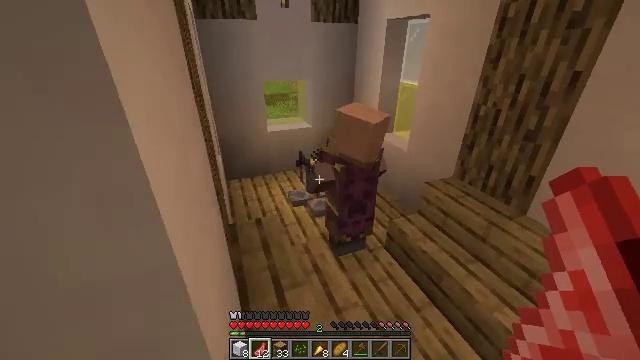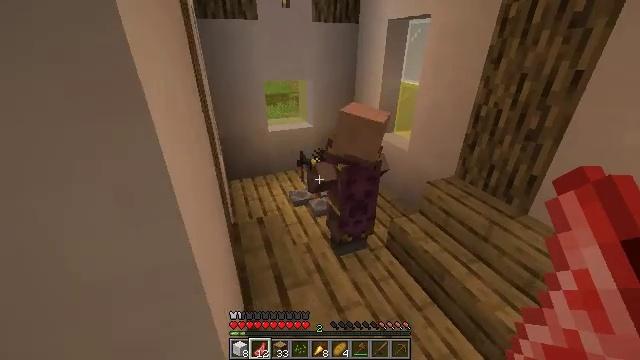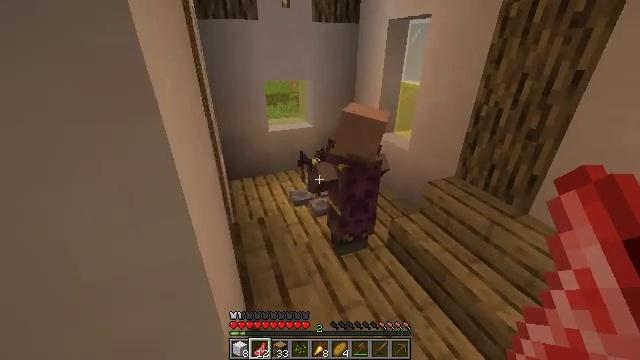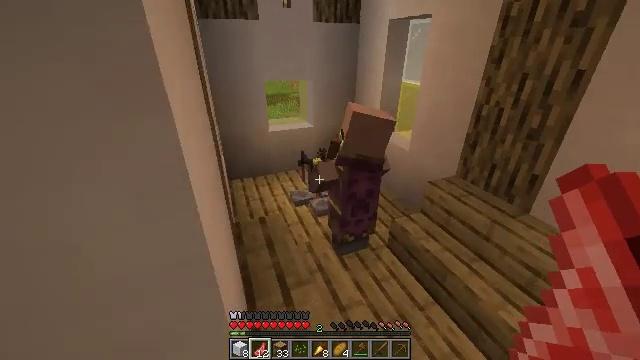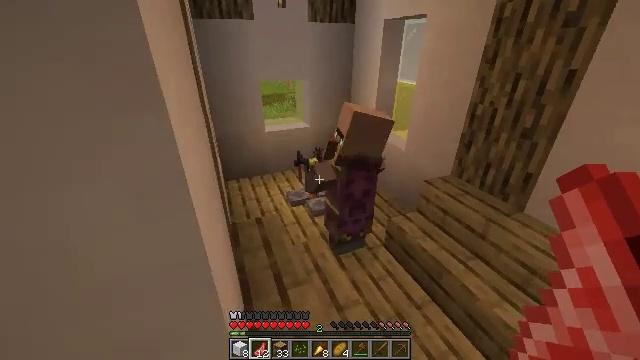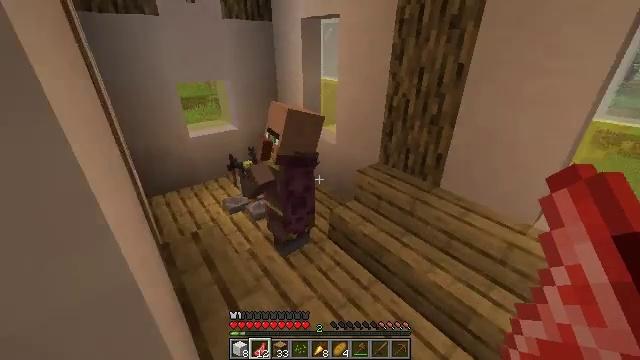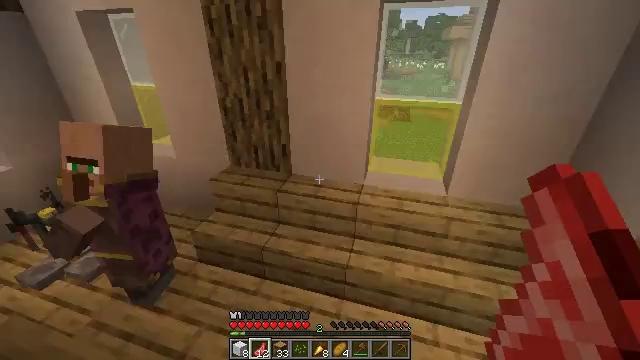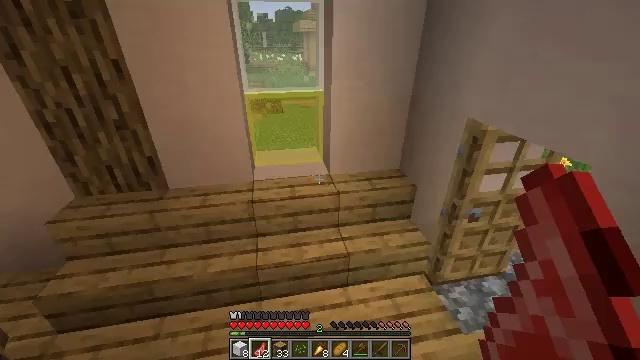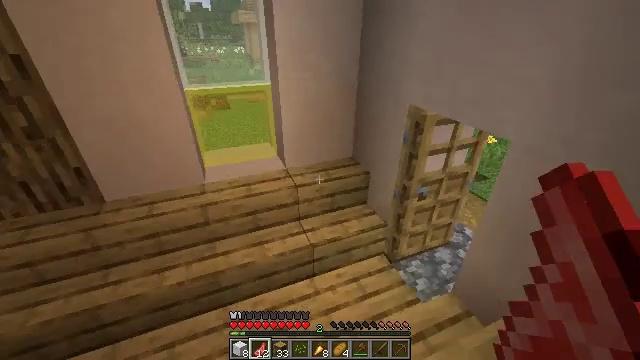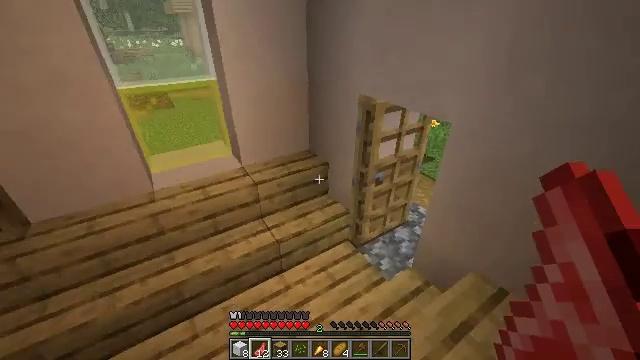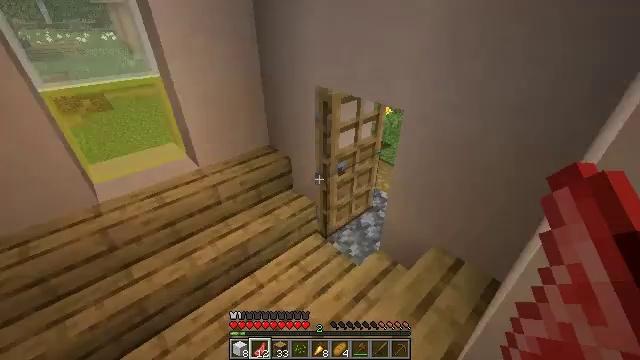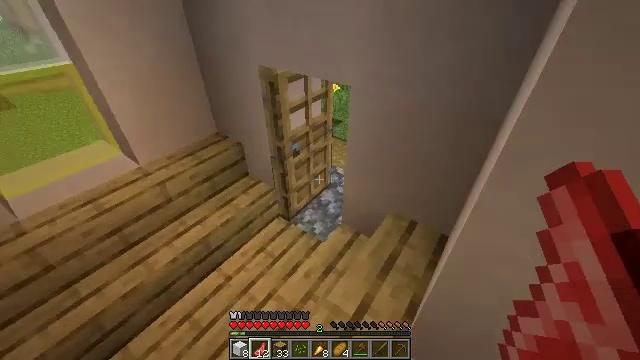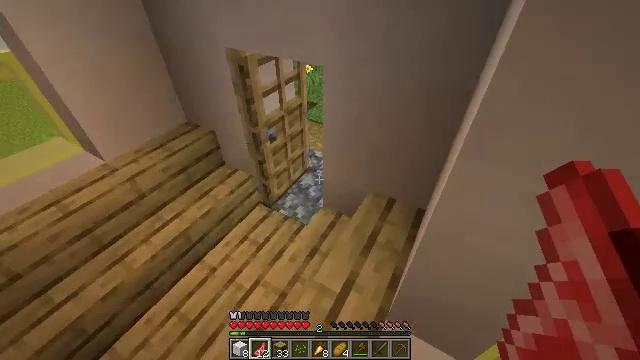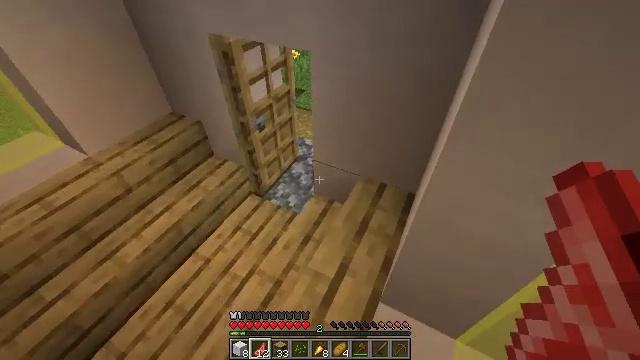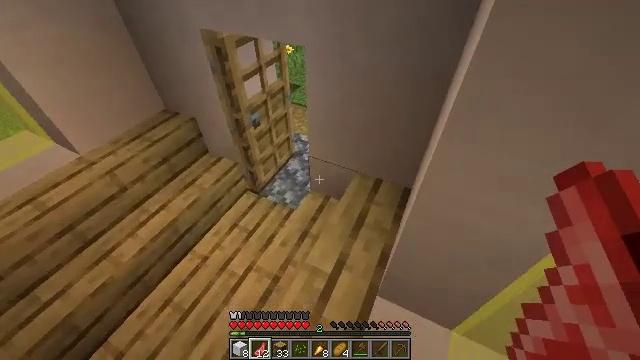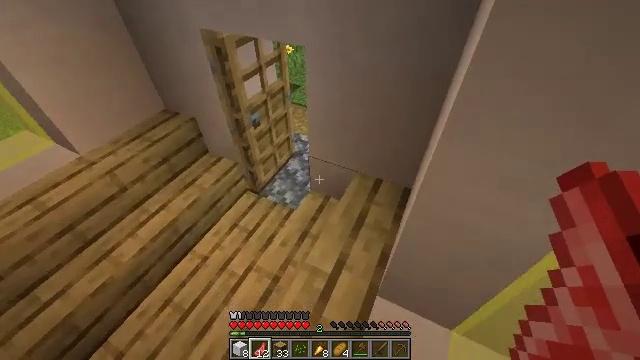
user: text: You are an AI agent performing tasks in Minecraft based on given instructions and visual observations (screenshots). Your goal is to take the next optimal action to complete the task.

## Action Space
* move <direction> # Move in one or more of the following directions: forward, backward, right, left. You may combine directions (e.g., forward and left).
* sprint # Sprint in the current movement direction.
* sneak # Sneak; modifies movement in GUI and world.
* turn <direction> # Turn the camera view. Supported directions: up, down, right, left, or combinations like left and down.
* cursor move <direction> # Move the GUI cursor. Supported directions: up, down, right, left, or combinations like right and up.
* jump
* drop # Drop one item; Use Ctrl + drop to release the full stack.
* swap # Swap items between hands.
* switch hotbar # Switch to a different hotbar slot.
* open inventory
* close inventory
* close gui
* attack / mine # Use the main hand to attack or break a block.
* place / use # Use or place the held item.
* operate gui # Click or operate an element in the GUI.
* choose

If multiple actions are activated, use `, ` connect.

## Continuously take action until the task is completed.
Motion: motion action
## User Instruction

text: Retrieve the brewing stand by breaking it.
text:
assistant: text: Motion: no_op
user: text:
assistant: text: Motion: no_op
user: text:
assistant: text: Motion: no_op
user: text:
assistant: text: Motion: no_op
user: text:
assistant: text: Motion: turn right
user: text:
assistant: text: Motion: turn right
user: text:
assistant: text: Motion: turn right and down
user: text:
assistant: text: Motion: turn right and down
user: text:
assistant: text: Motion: turn right and down
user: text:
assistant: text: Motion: turn right and down
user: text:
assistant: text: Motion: turn right and down
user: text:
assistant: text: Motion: turn right and down
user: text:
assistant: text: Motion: turn right and down
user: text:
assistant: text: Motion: turn right
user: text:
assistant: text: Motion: no_op
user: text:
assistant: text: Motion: turn left and up
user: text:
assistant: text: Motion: turn left and up
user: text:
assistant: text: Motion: turn left and up
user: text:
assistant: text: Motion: turn left
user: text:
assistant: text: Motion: move forward, turn left and up
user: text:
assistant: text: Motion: move forward
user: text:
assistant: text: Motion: move forward
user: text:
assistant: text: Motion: move forward
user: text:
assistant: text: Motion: move forward
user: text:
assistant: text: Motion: move forward
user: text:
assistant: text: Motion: move forward
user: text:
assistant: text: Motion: move forward, turn right and down
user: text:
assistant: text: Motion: move forward and move right, turn right
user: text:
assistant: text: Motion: move forward and move right
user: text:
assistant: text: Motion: move forward and move right